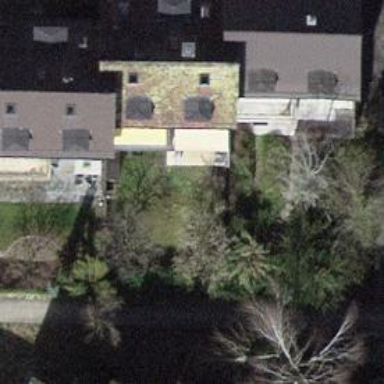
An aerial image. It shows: Residential building.